Field crop: maize
Growth stage: 2
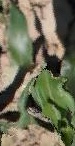
Species: maize